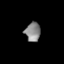
Tissue: lung
Cell type: Fibroblasts
Senescence score: 0.5717
Nuclear area (px): 284
Mean DAPI intensity: 136.183